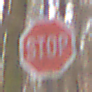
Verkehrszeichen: Stop
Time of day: Midday
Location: Outdoor (Nature)
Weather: Overcast
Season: Autumn
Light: Natural